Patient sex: M
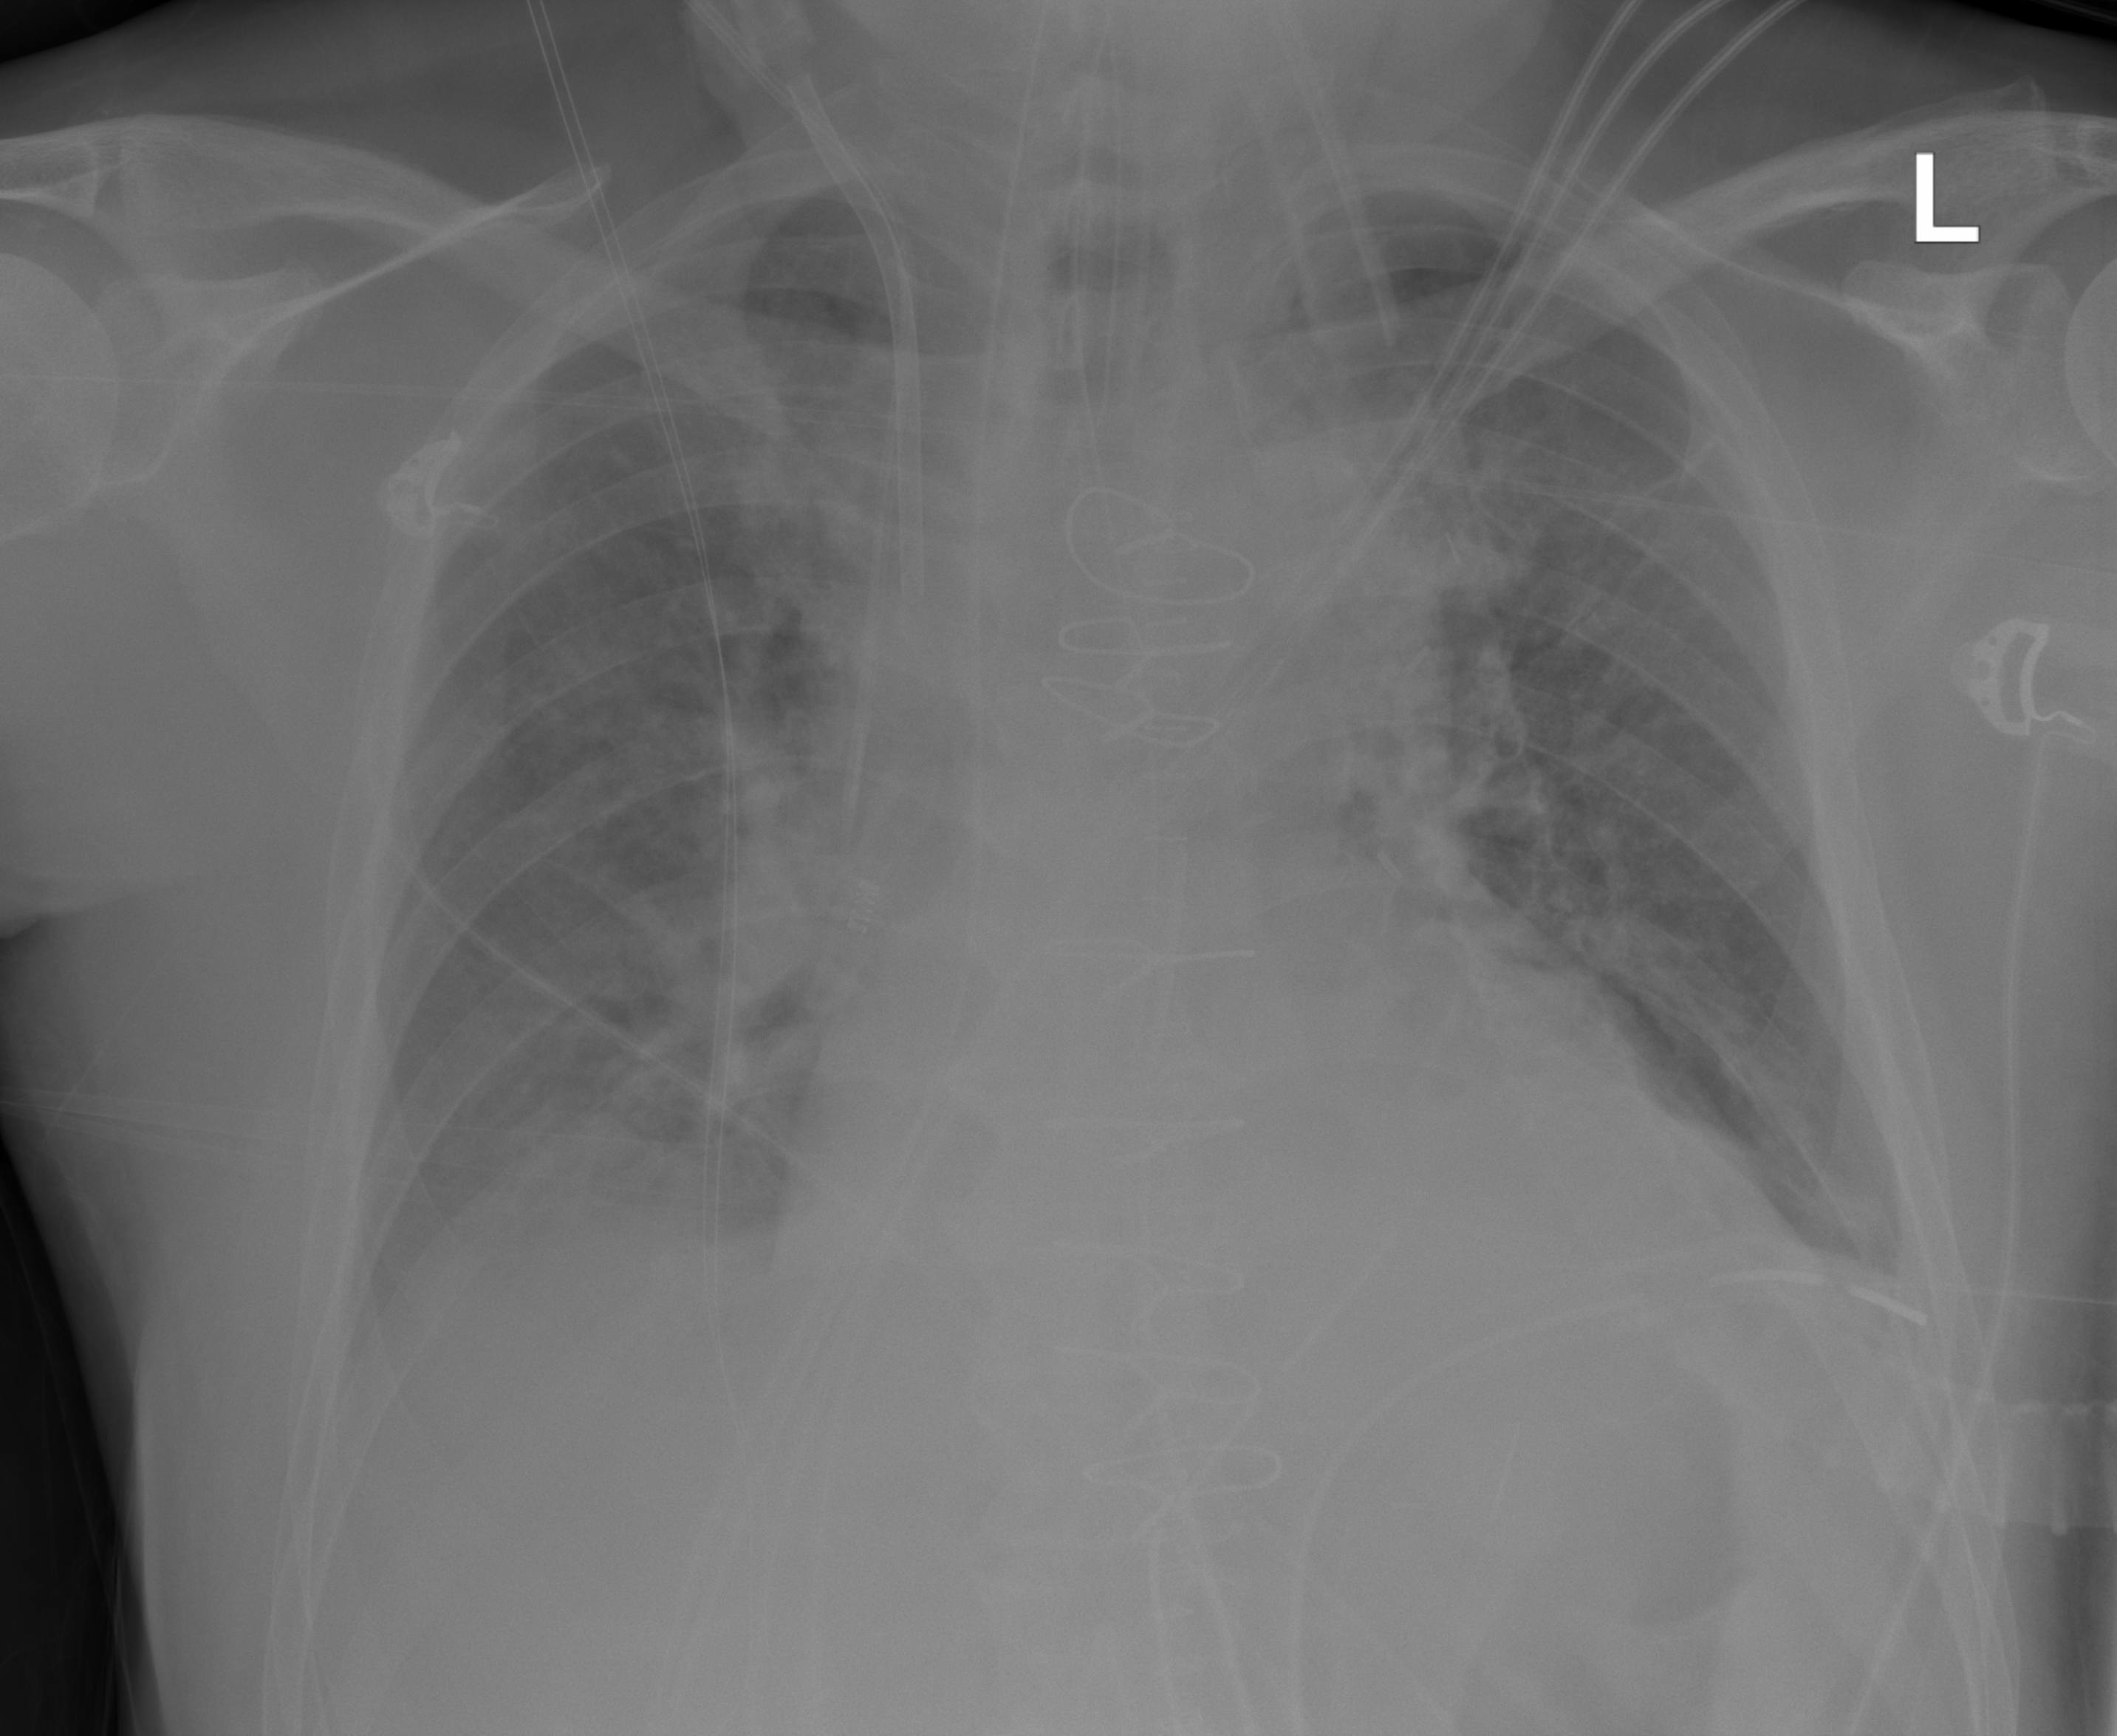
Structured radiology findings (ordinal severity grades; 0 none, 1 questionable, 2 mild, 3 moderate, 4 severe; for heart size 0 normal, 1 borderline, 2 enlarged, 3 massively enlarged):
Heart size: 1
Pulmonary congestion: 3
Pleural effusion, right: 2
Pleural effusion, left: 1
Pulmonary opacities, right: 2
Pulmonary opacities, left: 2
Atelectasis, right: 2
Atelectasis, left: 2